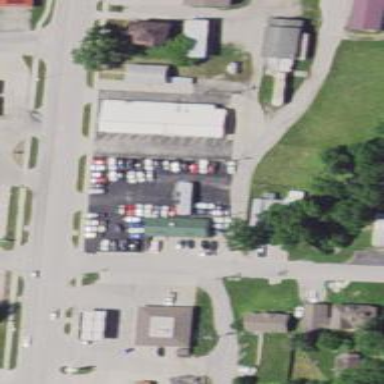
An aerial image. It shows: Shop that sells cars.